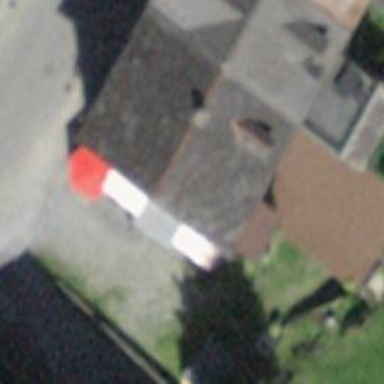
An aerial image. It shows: Restaurant.